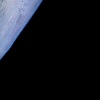
Label: space